Question: I have to display text as follows(please notice that the month should be properly aligned with the months of other two rows, time should be properly aligned with the time of other two rows and so is the date as follows):

and all these values are coming from two way data binding inside a div in an angular 7 project as follows:
'''
<div *ngFor="let date of dates">
{{date.month}} {{date.day}} {{date.time}}
<div>
'''
please help me to display these values in the exact same style style.
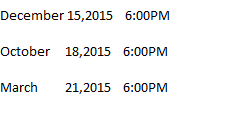
Answer: Just make your Angular create the following HTML structure:
'''
.table {
display: table;
}
.row {
display: table-row;
}
.cell {
display: table-cell;
padding: 0 10px;
}
'''
'''
<div class="table">
<div class="row">
<span class="cell">December</span>
<span class="cell">15,2015</span>
<span class="cell">5 a.m.</span>
</div>
<div class="row">
<span class="cell">October</span>
<span class="cell">10, 2010</span>
<span class="cell">6 p.m.</span>
</div>
<div class="row">
<span class="cell">March</span>
<span class="cell">12, 2012</span>
<span class="cell">12 a.m.</span>
</div>
</div>
'''
In your Angular, that would be
'''
<div class="table">
<div class="row" *ngFor="let date of dates">
<span class="cell">{{date.month}}</span>
<span class="cell">{{date.day}}</span>
<span calls="cell">{{date.time}}</span>
<div>
</div>
'''